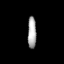
Tissue: prostate
Cell type: Fibroblasts
Senescence score: 0.6943
Nuclear area (px): 268
Mean DAPI intensity: 168.209